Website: crate-barrel
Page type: customer-info-address
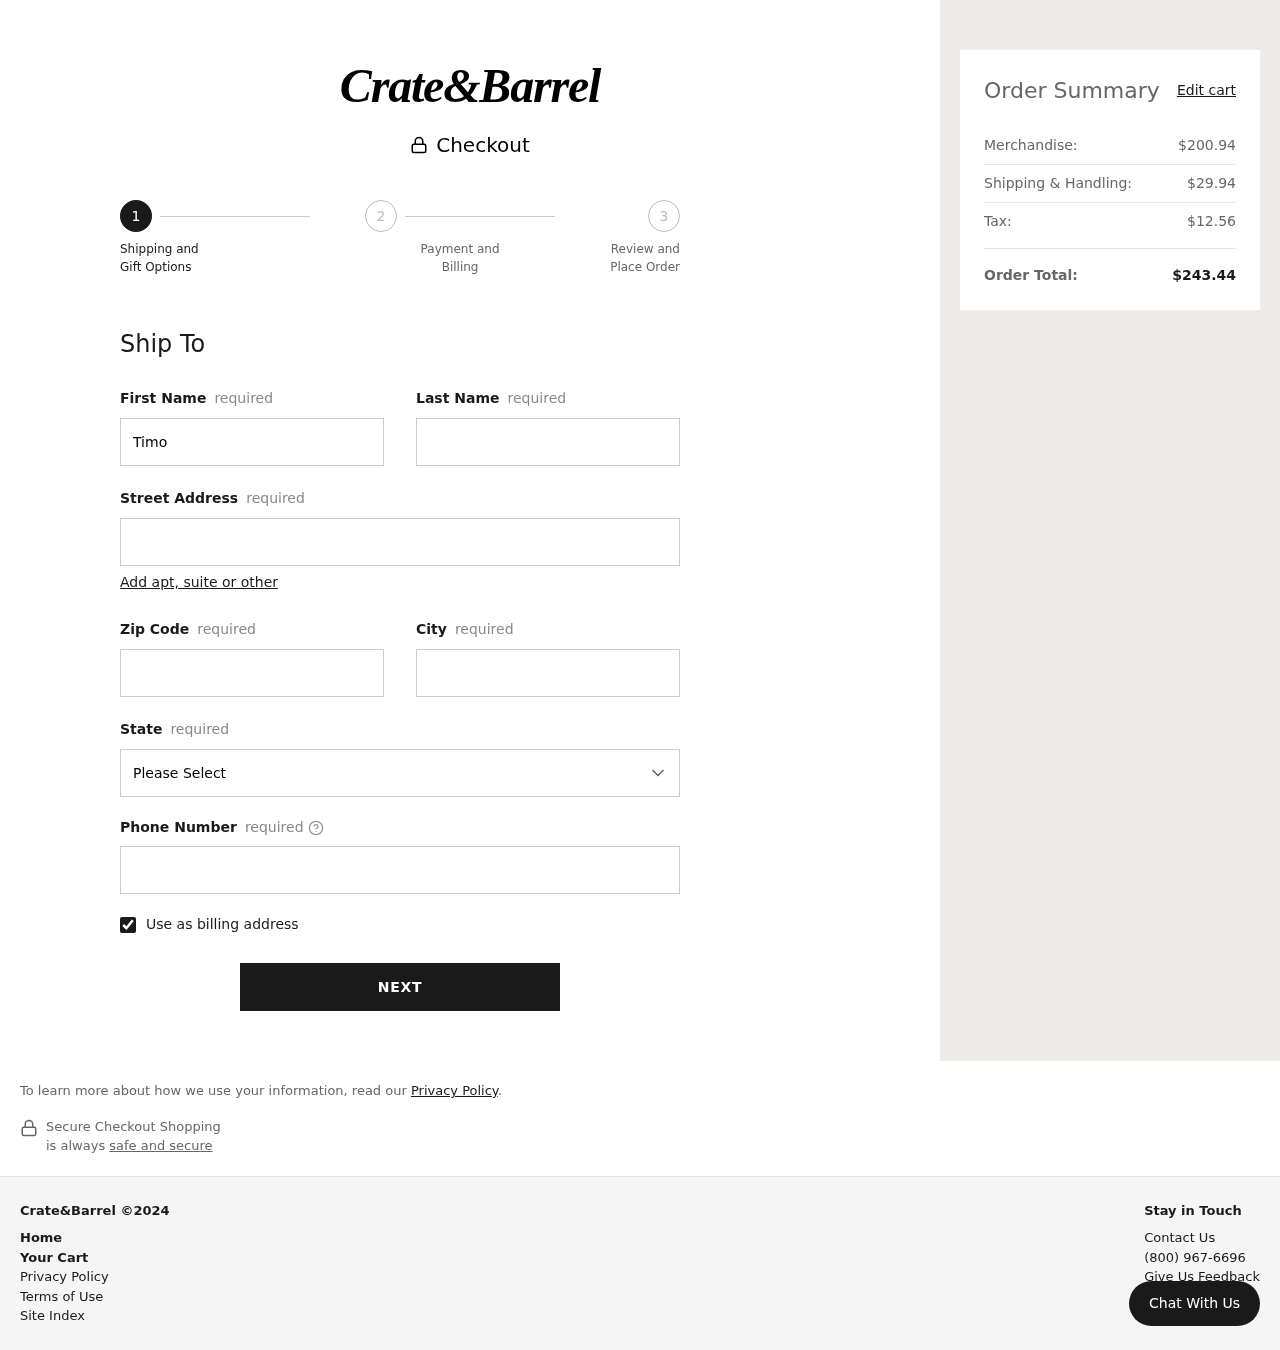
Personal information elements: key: PII_CITY
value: South Shannonborough
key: PII_FIRSTNAME
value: Timothy
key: PII_LASTNAME
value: Dillon
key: PII_PHONE
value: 5739216498
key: PII_POSTCODE
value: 91441
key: PII_STATE
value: Nebraska
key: PII_STREET
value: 1808 Alisha Neck Suite 492
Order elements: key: ORDER_SUBTOTAL
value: $200.94
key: ORDER_SHIPPING_COST
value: $29.94
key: ORDER_TAX
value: $12.56
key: ORDER_TOTAL
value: $243.44